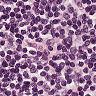
Metastatic tissue present: no